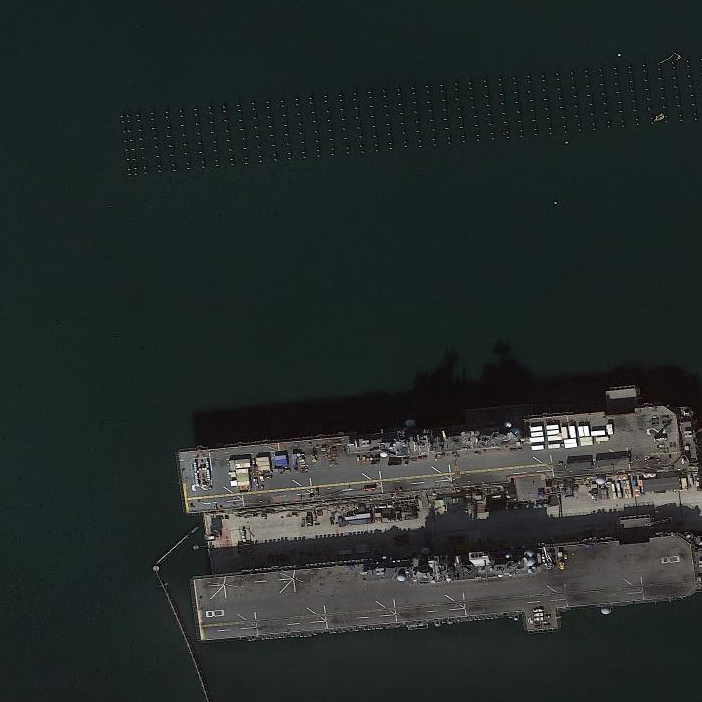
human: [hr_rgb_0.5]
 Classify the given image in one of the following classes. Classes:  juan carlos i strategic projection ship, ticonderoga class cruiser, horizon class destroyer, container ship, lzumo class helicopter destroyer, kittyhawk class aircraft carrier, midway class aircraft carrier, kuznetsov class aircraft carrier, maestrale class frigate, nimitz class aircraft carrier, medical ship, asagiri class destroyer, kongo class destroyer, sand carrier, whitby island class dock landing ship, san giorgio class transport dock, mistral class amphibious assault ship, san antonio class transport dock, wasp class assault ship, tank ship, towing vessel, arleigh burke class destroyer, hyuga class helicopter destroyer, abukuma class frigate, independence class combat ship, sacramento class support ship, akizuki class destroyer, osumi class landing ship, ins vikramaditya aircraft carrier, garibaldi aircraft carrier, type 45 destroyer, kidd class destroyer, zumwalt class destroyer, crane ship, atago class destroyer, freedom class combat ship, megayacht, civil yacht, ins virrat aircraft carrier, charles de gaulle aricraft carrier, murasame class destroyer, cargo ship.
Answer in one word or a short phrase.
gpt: Wasp class assault ship